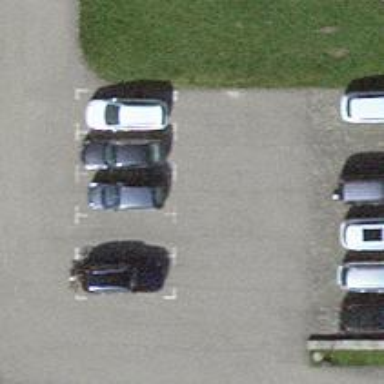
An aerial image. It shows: Parking area.